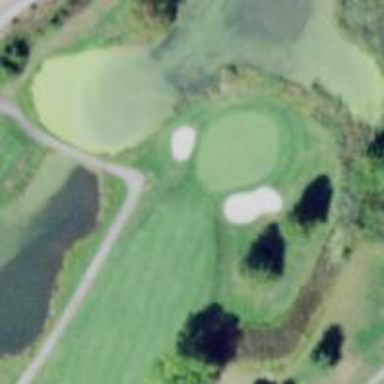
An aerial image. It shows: Golf hole.